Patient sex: F
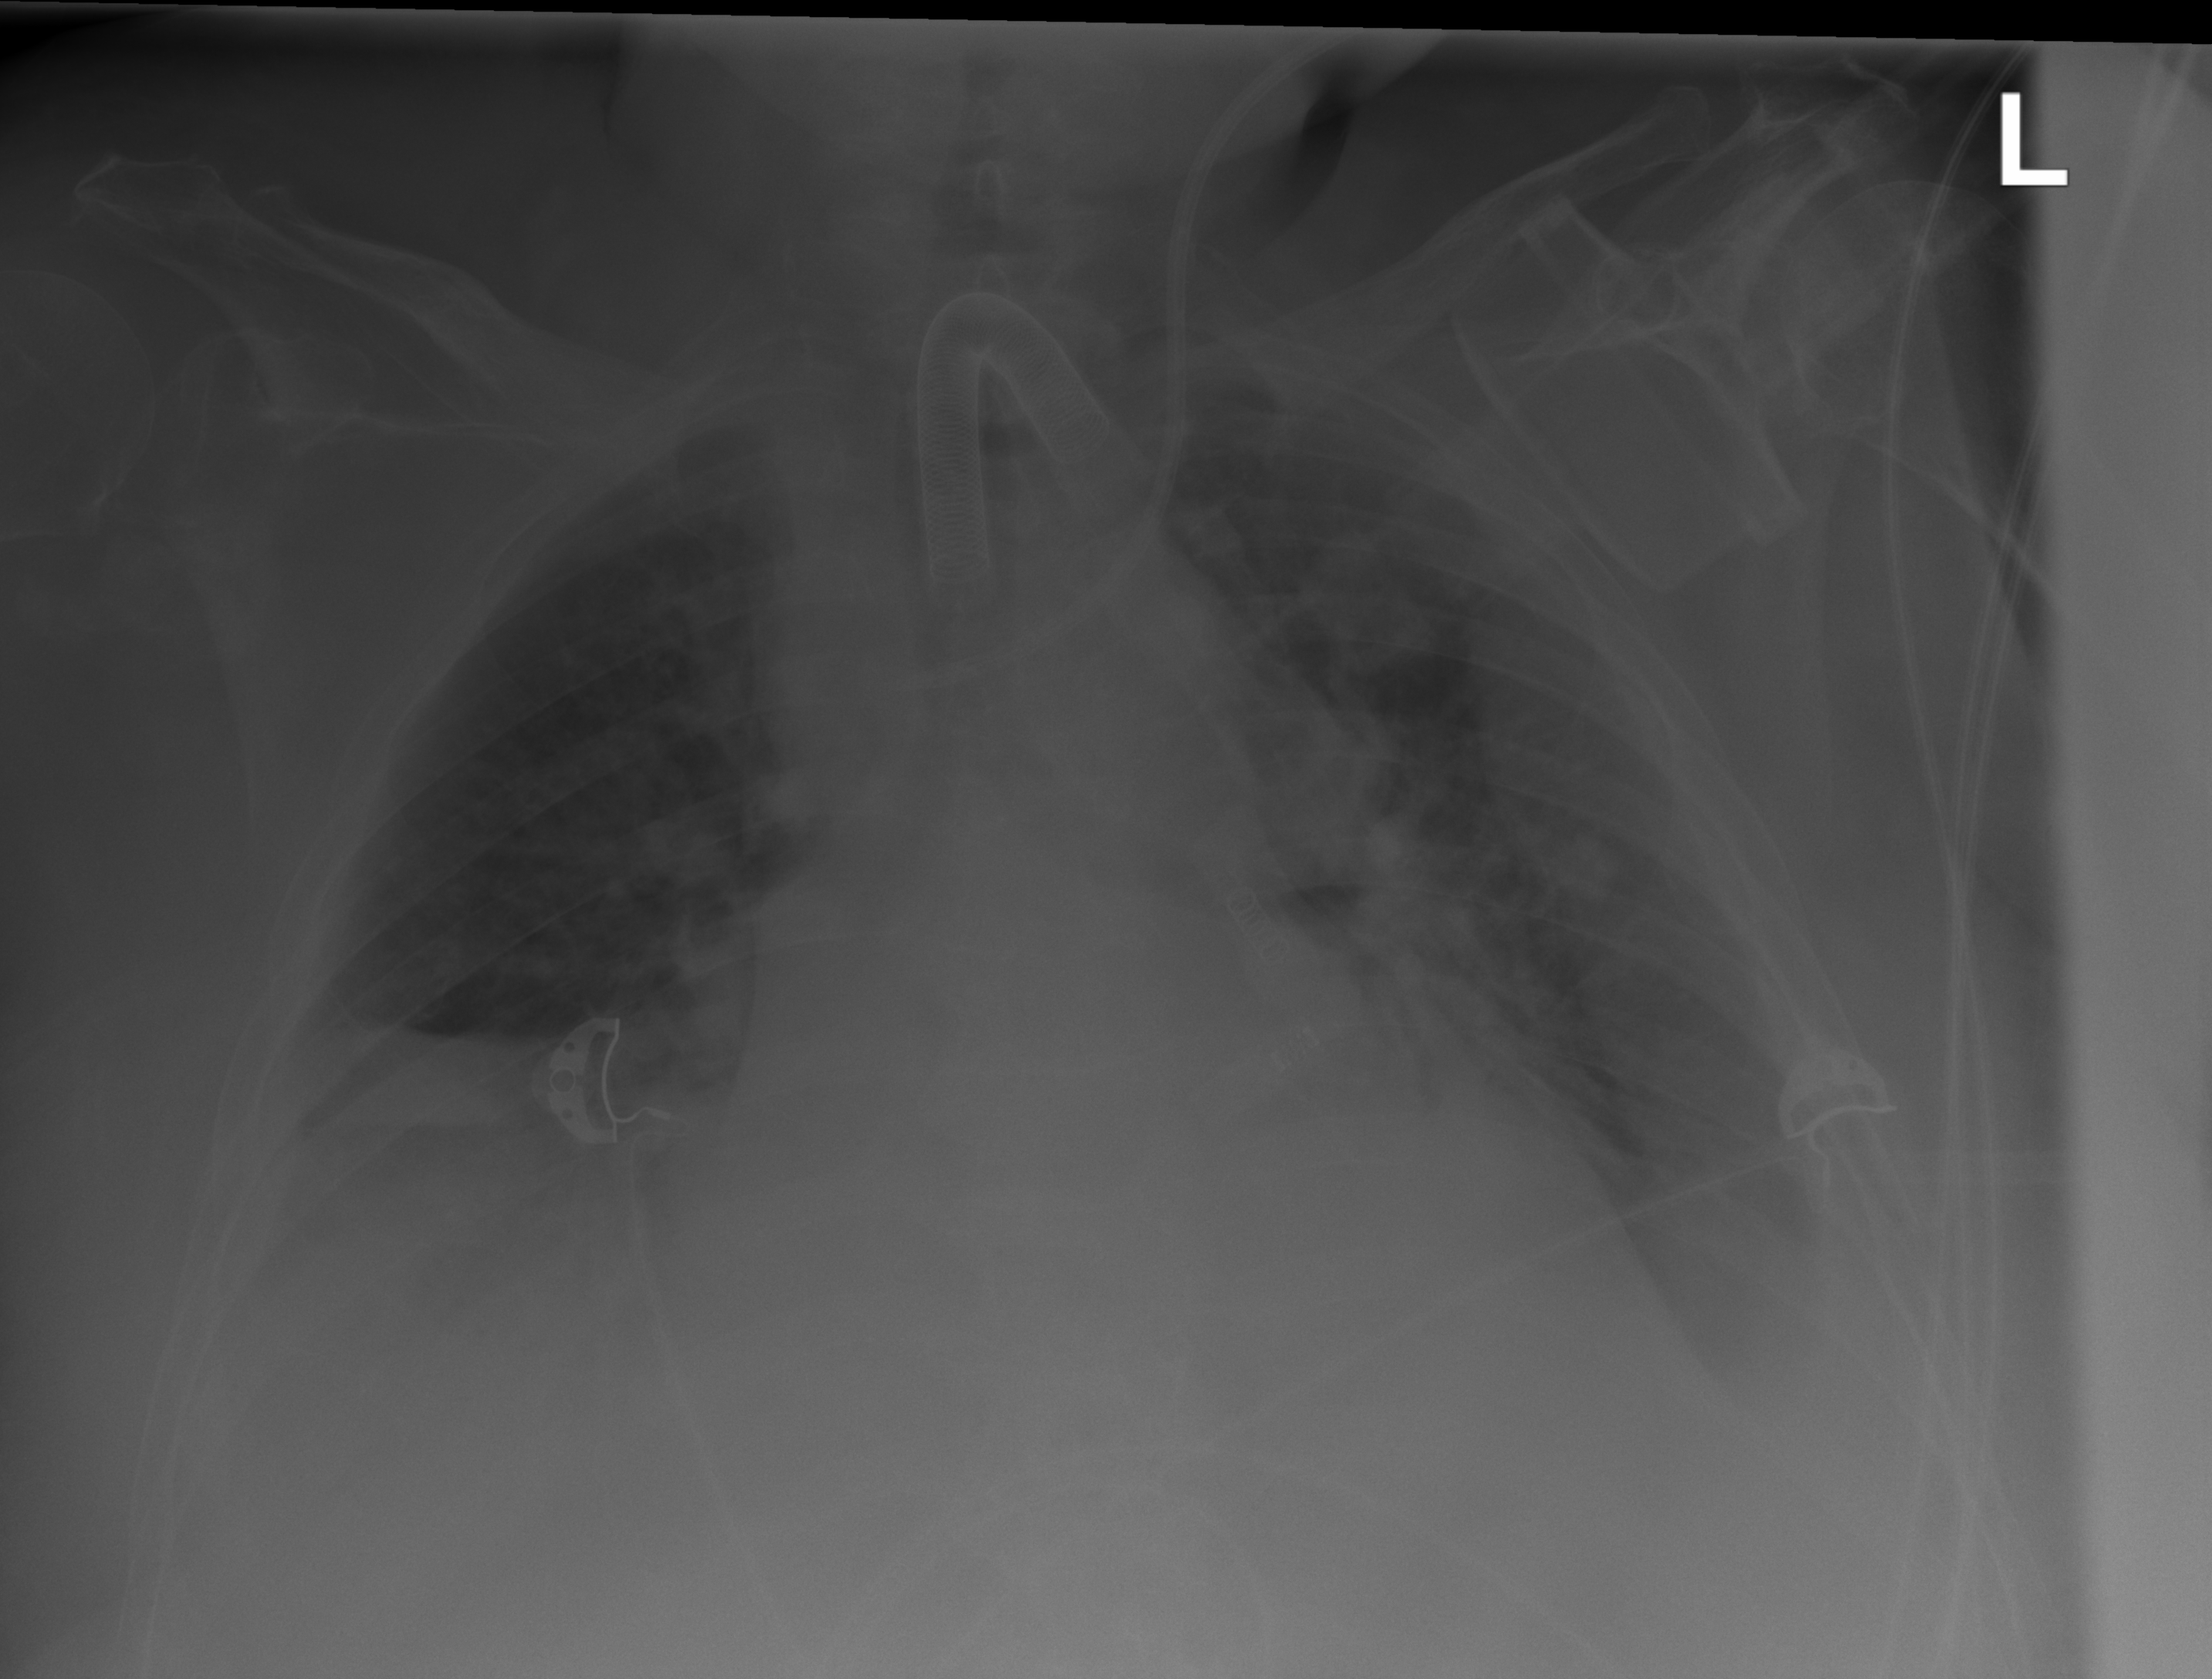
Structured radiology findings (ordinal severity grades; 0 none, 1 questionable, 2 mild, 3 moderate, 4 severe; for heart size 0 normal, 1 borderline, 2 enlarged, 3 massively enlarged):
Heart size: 2
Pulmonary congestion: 0
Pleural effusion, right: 2
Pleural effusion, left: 2
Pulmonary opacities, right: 0
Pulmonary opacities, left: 1
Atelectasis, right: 2
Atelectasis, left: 2